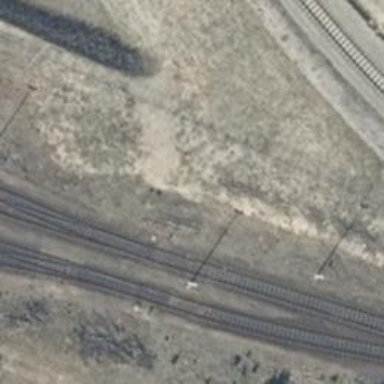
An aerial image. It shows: Railway switch.